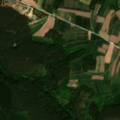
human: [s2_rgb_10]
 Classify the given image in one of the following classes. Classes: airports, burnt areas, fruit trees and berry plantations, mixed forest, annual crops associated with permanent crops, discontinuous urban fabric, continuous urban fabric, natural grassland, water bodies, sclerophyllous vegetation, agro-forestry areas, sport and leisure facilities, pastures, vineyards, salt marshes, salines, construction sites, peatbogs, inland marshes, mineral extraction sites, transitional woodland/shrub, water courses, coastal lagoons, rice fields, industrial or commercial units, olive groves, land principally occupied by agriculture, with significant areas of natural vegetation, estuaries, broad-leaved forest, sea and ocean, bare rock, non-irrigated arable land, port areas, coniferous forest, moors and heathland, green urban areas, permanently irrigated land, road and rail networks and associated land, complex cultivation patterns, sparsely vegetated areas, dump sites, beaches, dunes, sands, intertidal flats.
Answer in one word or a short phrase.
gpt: non-irrigated arable land, coniferous forest, transitional woodland/shrub